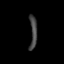
Tissue: lung
Cell type: Others
Senescence score: 0.58
Nuclear area (px): 232
Mean DAPI intensity: 67.789